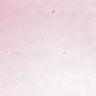
Metastatic tissue present: no